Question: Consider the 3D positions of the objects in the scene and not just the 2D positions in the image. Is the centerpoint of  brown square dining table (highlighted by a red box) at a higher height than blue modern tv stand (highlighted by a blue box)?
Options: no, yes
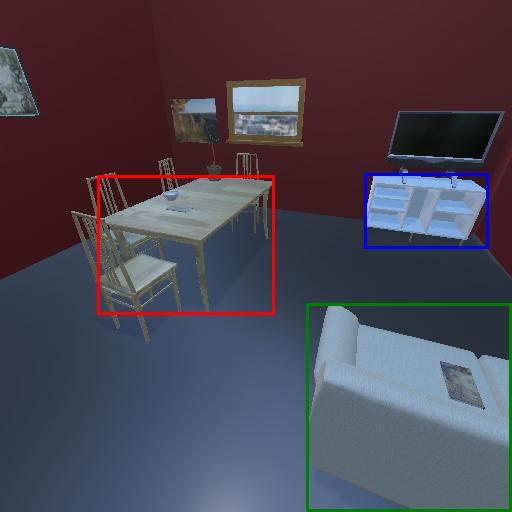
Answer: no